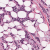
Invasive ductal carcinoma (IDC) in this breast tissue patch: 1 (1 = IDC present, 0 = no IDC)